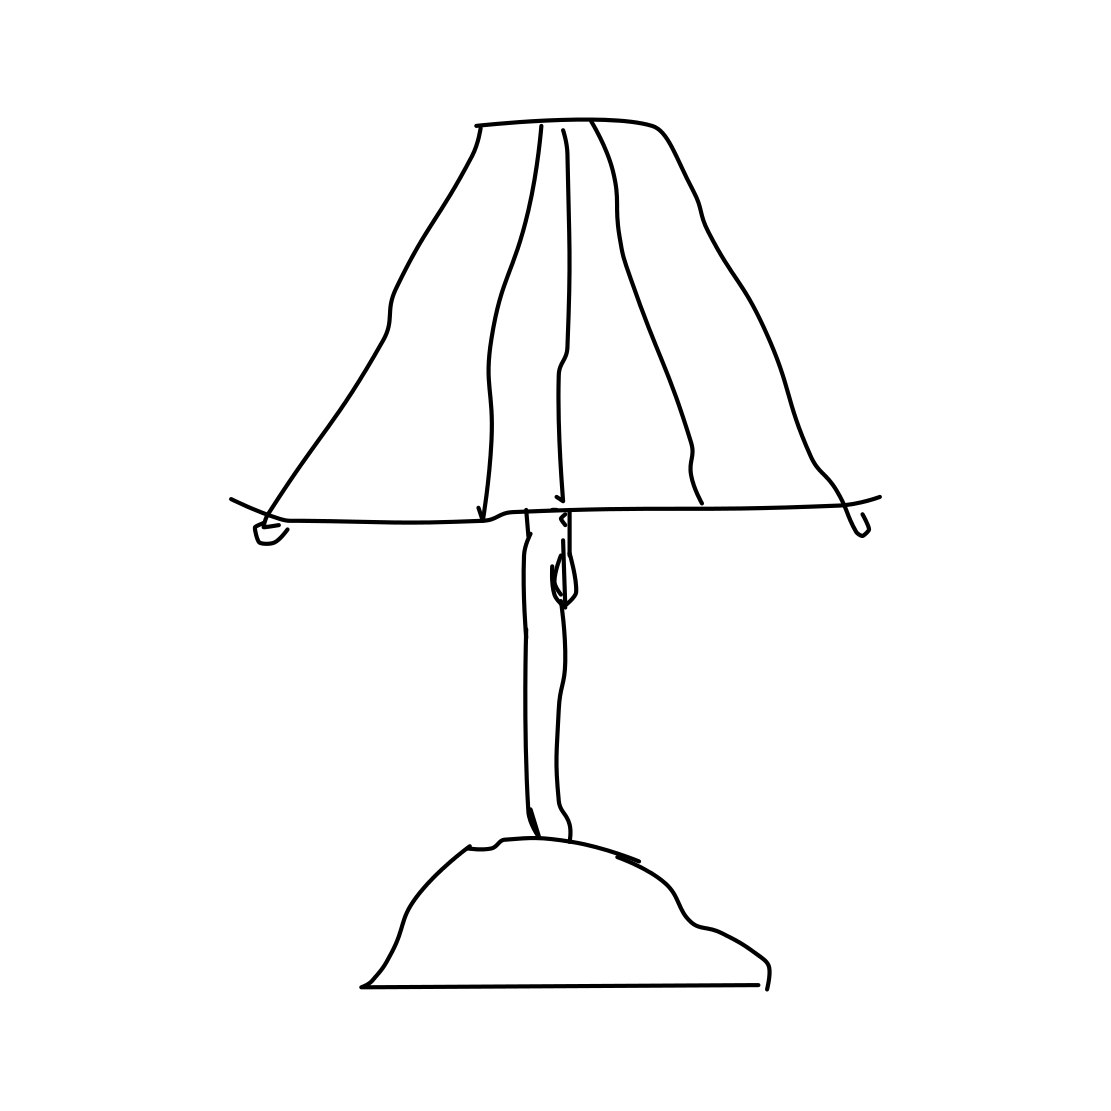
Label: floor lamp